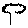
Label: tree